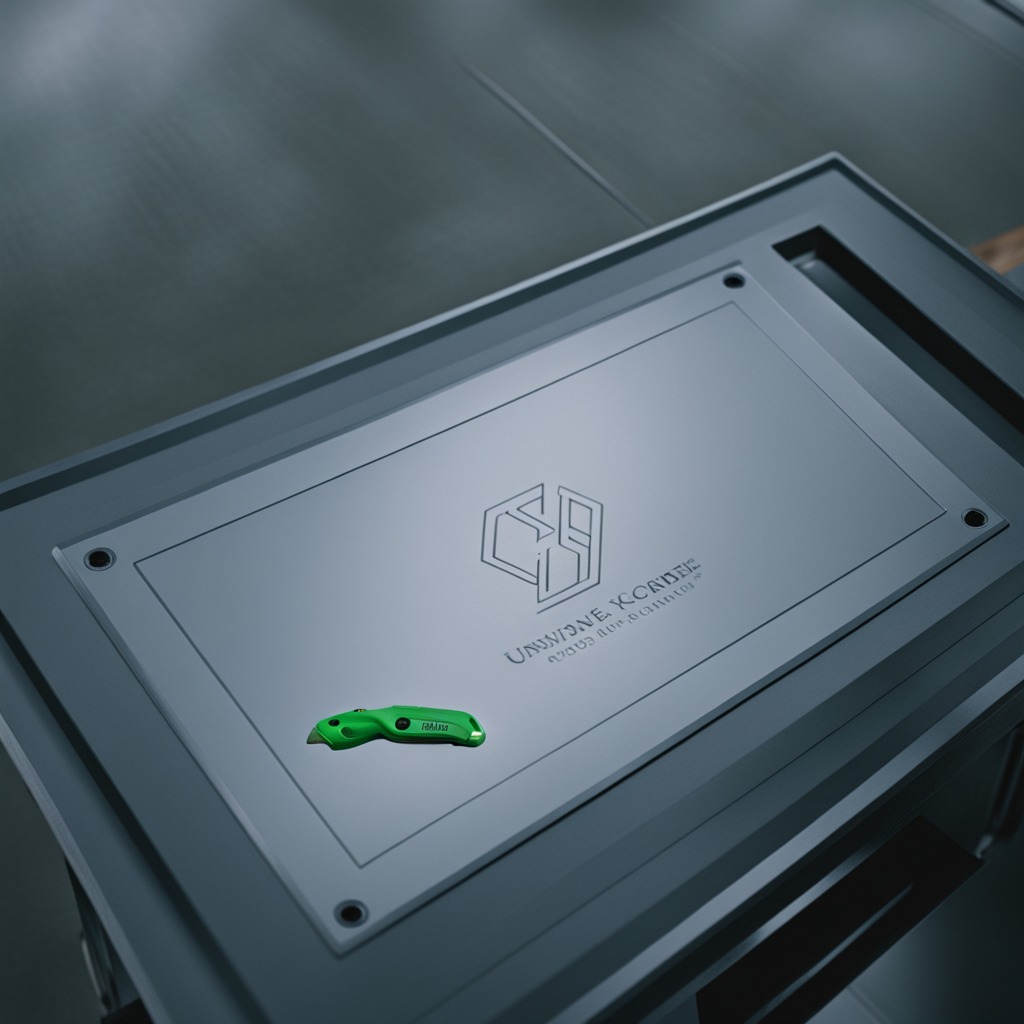
A utility knife lies on the toolbox surface in the airplane hangar workshop.